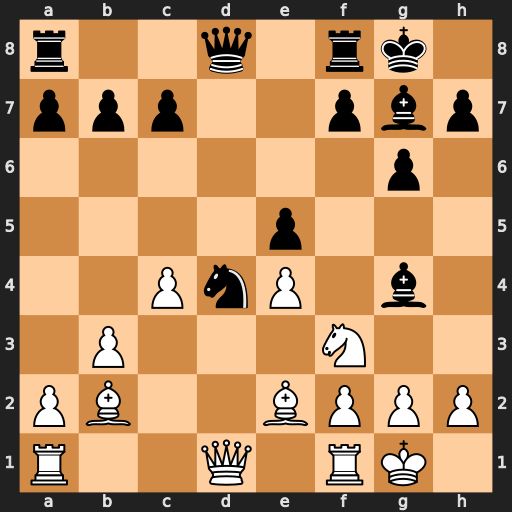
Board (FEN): r2q1rk1/ppp2pbp/6p1/4p3/2PnP1b1/1P3N2/PB2BPPP/R2Q1RK1
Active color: w
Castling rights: -
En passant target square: -
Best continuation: Nxd4 Bxe2 Nxe2